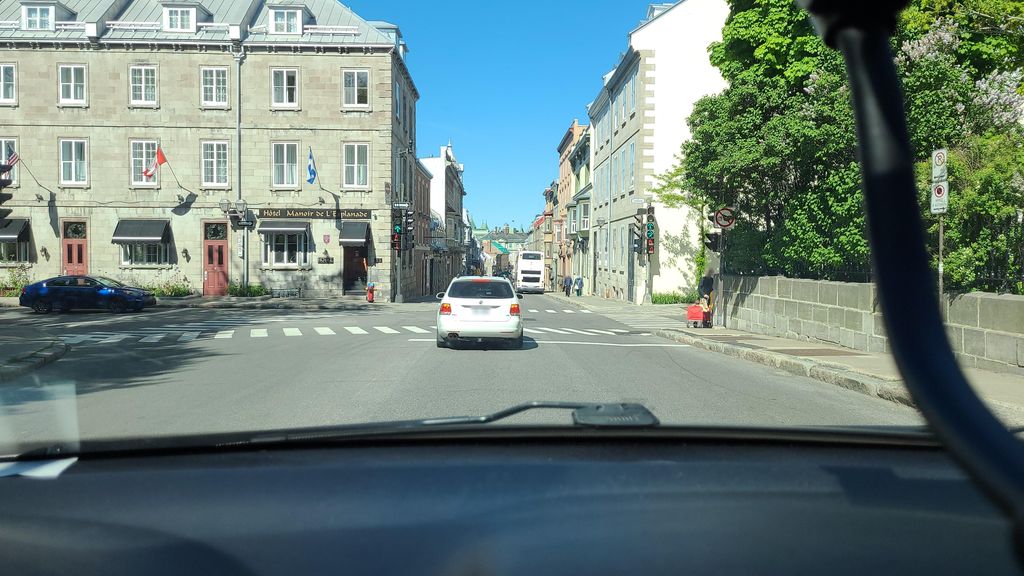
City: quebec_city